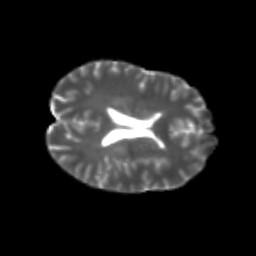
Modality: T2w
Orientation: axial
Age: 25
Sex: female
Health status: healthy
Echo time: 0.074 s